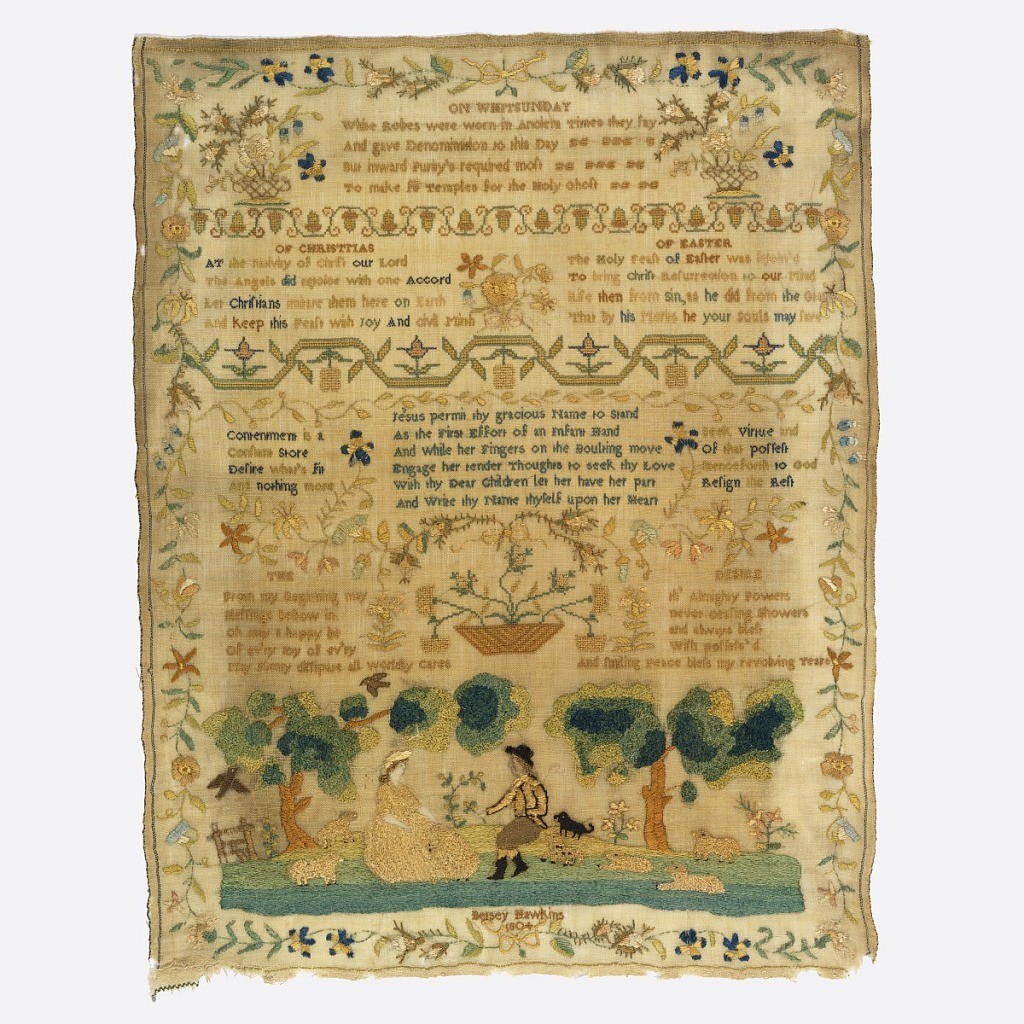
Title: Sampler
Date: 1804
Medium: silk embroidery on wool Technique: cross, satin, stem and knotting stitches on plain weave foundation
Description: Several verses including one for Whitsunday, for Christmas, for Easter, a landscape with a shepherd and shepherdess and scattered ornament